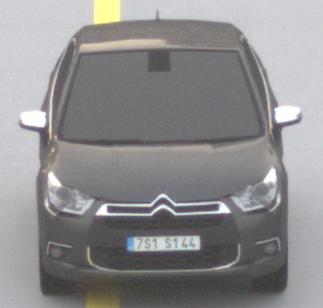
Make: Citroen
Model: DS 4 VTi 120
Detailed model: DS 4
Model produced from: 2011/05
Model produced until: 2015/01
Doors: 5
Color: gray
Road condition: dry road
Daytime: sunrise or sunset
Contrast: low contrast